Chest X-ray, PA view. Patient: 56 years old, sex F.
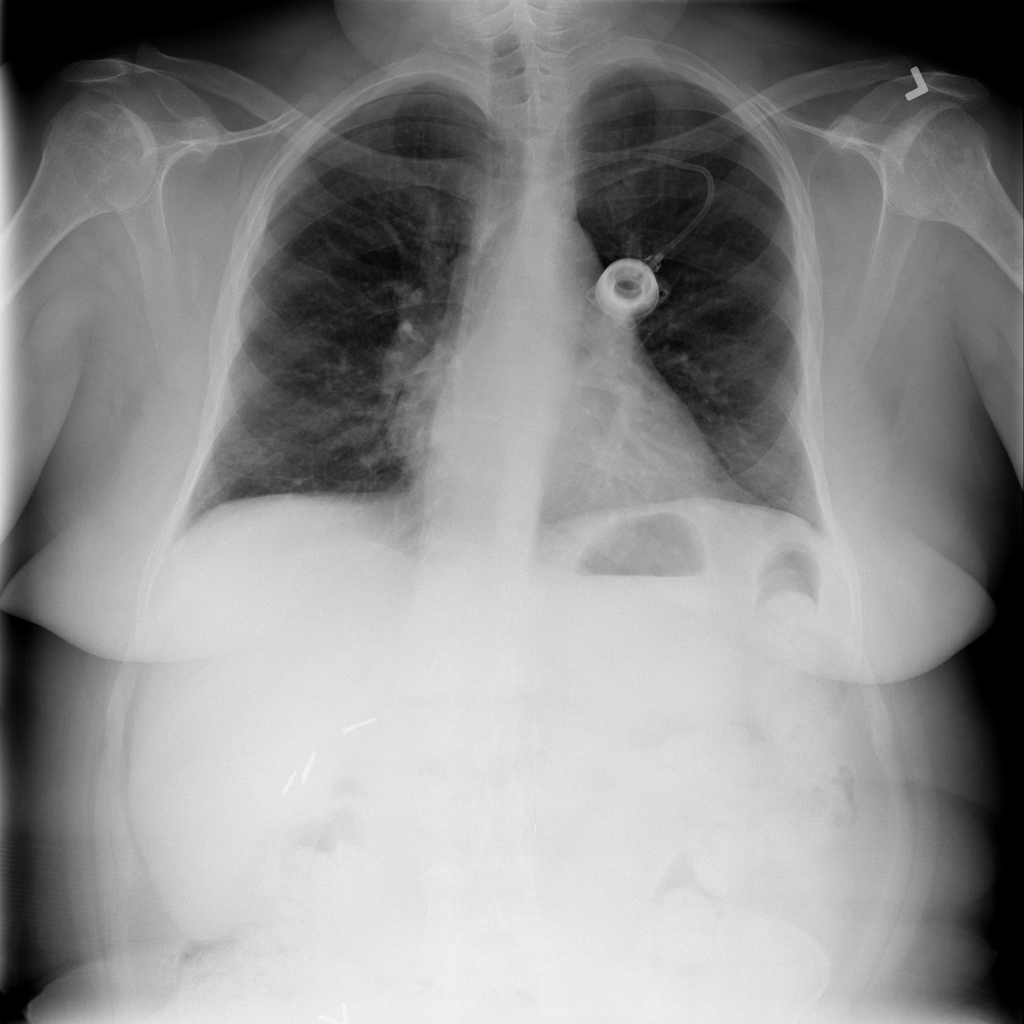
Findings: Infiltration